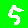
Digit: 5